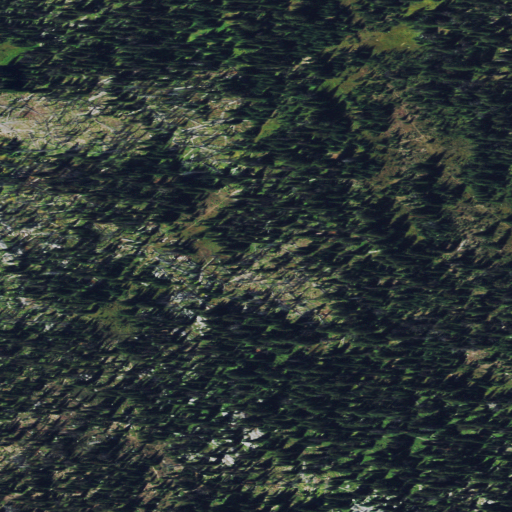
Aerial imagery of plain(s) in Montana named Mosquito Meadows containing only evergreen forest